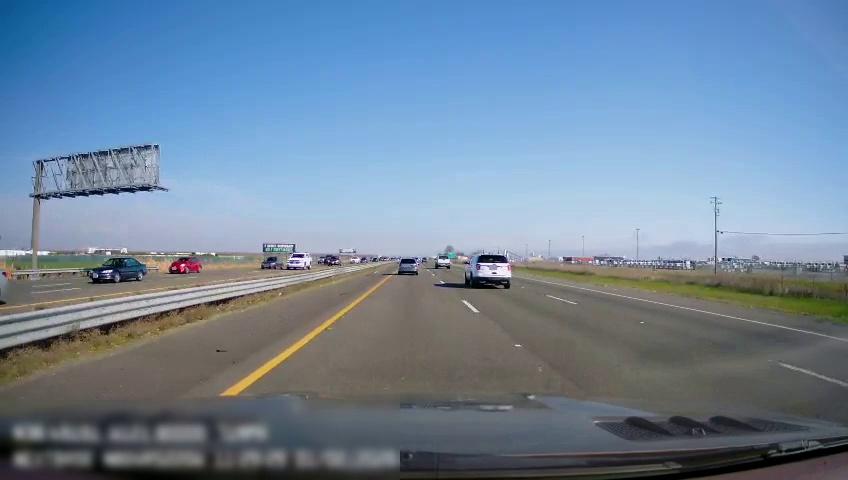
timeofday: Day
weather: Sunny
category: Drivable Space
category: Drivable Space
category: Vehicles | Car
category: Vehicles | Car
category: Vehicles | SUV
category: Vehicles | Car
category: Vehicles | Car
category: Vehicles | SUV
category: Vehicles | SUV
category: Vehicles | SUV
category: Vehicles | SUV
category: Vehicles | Truck
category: Lanes | Current Lane
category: Lanes | Current Lane
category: Lanes | Alternate Lane
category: Lanes | Alternate Lane
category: Lanes | Opposite Lane
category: Lanes | Opposite Lane
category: Lanes | Opposite Lane